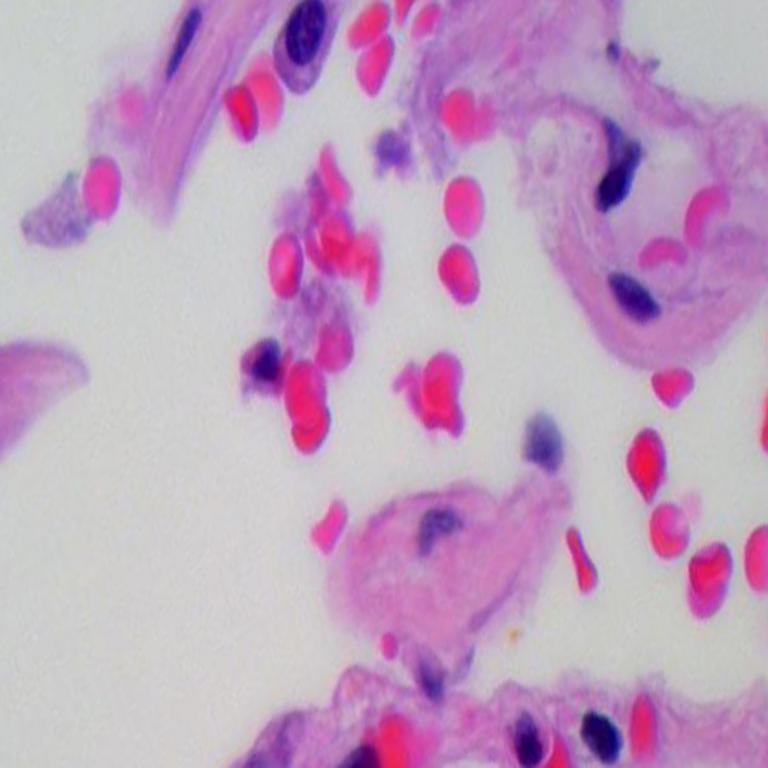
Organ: lung
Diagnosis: benign